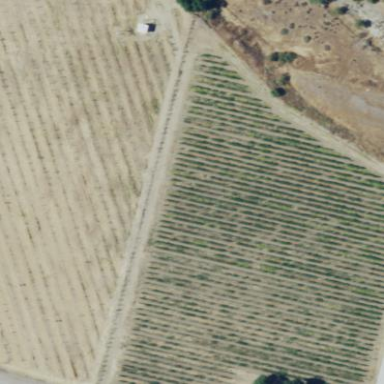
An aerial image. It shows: Vineyard where grapes are grown.